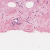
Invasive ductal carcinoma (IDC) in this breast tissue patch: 0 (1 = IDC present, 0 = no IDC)